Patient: sex M, age 66
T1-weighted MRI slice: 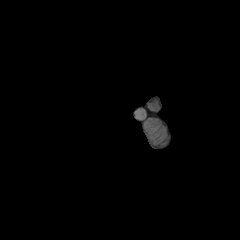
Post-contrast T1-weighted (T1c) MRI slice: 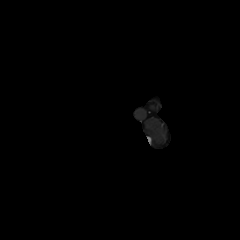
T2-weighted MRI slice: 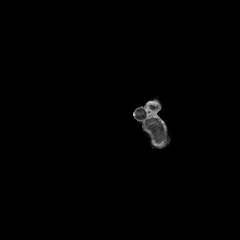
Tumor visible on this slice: no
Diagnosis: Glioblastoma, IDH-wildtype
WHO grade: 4